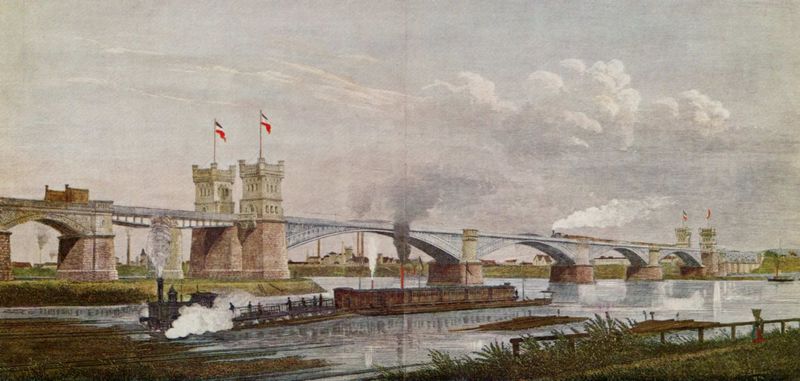
Titel: Duisburg, Hochfelder Brücke mit Trajaktschiff
Künstler: Jakob Scheiner
Standort: Duisburg
Institution: Stadtarchiv
Schlagwörter: blau, dunkel, gemälde, himmel, schatten, wasser, wolken, fluss, grün, landschaft, menschen, stadt, ufer, braun, bunt, frankreich, frau, grau, hell, hintergrund, holz, licht, pfeiler, vordergrund, weiss, zeichnung, gras, haus, rot, weg, wiese, wolke, zaun, mensch, horizont, häuser, natur, schilf, spiegelung, weite, brücke, qualm, rauch, insel, pflanzen, boot, boote, kahn, schornstein, turm, schiff, schiffe, bogen, fahnen, fahne, flagge, tricolor, zug, dorf, schornsteine, fabrik, holzzaun, schlot, industrie, seine, strom, dampf, dampfer, dampfschiff, querformat, steg, tricolore, realistisch, korb, metall, geländer, schlote, bögen, eisen, maschine, türme, steinbrücke, gestade, fracht, technik, lithografie, floss, eisenbahn, eisenbahnbrücke, lok, lokomotive, verkehr, bücke, siedlung, geknickt, einfahrt, dampflokomotive, gleis, gleise, lock, schienen, fähre, überschwemmung, flaggen, london, stahl, inseln, fabriken, industrielandschaft, frachter, brückenpfeiler, dampfmaschine, industriealisierung, maschinen, fabrikgelände, brückentürme, schifffahrt, falz, pfalz, lastschiff, abgase, einsenbahn, metallkonstruktion, fabrikenschlote, fabrikgelande, metallbrücke